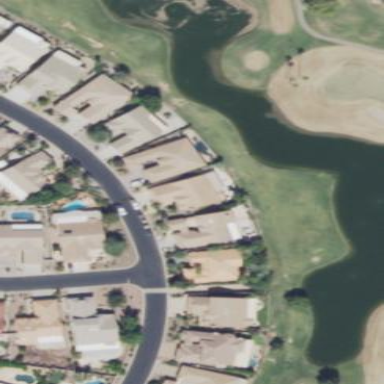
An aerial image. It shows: Water hazard on golf course. The hazard is natural water feature.